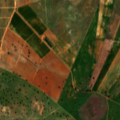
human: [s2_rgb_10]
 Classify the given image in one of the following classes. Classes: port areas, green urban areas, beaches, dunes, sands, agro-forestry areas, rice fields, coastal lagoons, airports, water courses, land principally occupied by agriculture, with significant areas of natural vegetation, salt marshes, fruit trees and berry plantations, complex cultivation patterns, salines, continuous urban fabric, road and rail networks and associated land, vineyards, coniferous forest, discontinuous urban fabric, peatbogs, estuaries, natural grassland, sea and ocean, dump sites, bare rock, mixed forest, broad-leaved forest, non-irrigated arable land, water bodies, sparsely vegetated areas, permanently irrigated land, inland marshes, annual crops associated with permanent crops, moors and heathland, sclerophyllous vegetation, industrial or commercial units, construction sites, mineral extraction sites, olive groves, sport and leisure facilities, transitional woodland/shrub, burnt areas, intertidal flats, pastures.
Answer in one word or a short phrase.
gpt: non-irrigated arable land, vineyards, agro-forestry areas